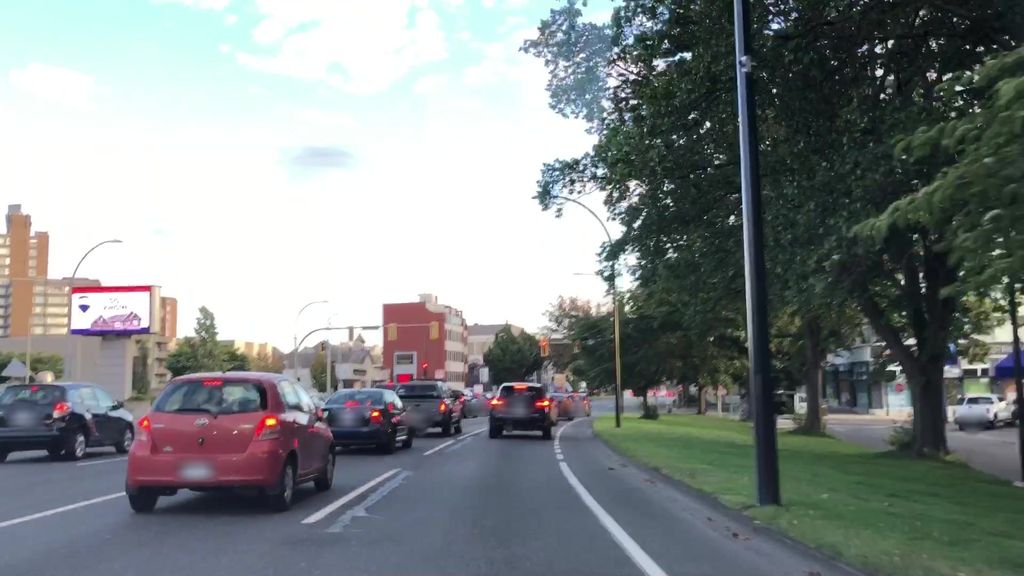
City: victoria